Here is the wavelet time-frequency representation (scalogram) of a rolling-element bearing's vibration measurement. Classify the bearing condition as one of: normal, inner_race, outer_race, ball.
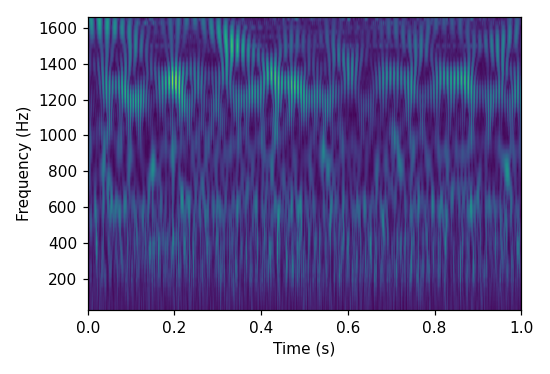
Answer: outer_race